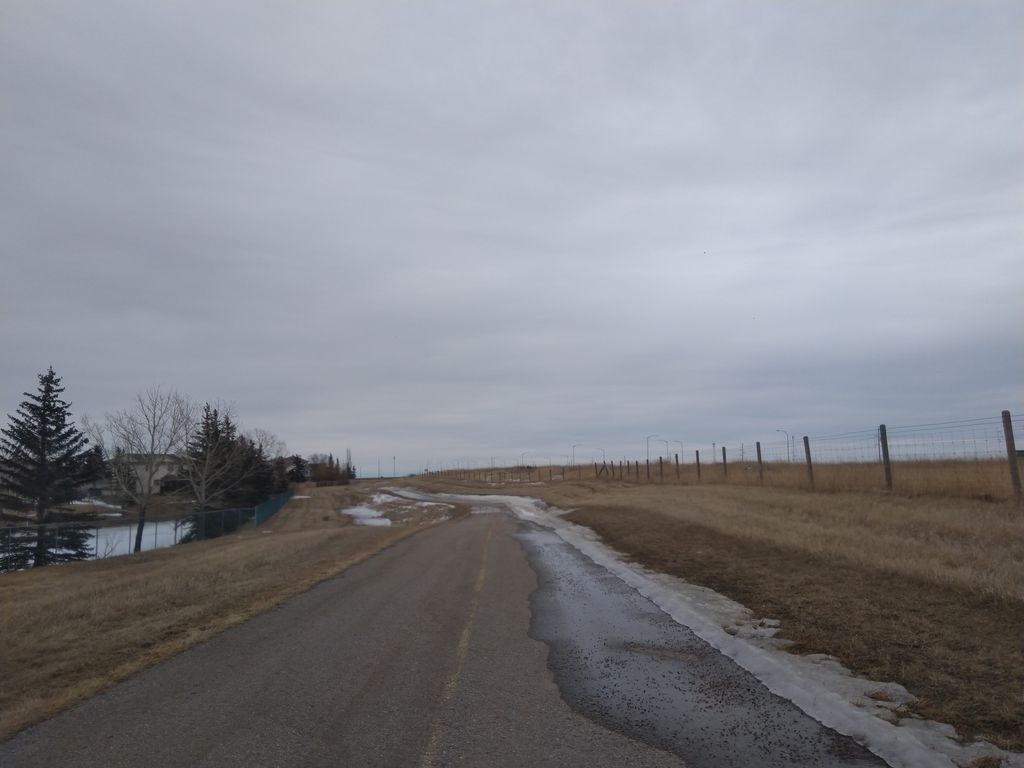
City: calgary